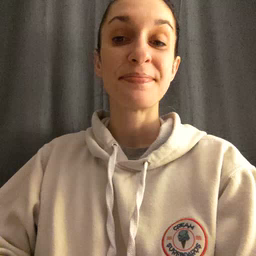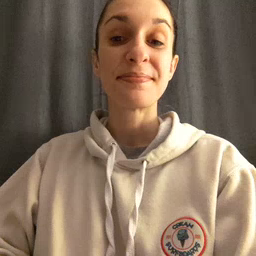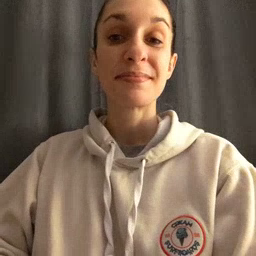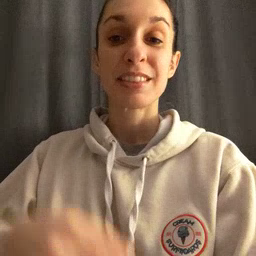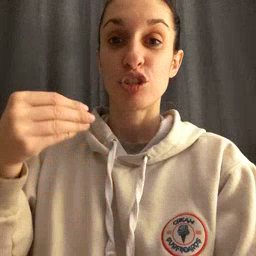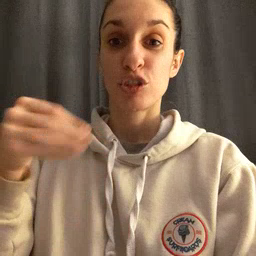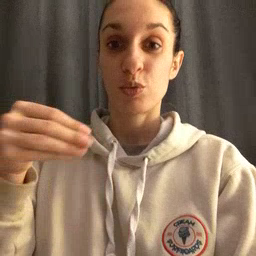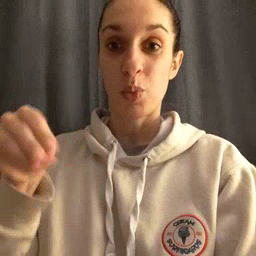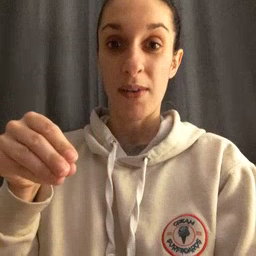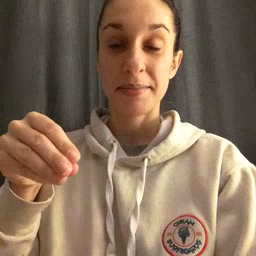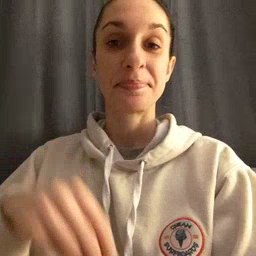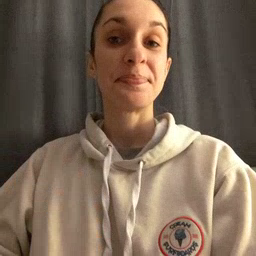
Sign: store